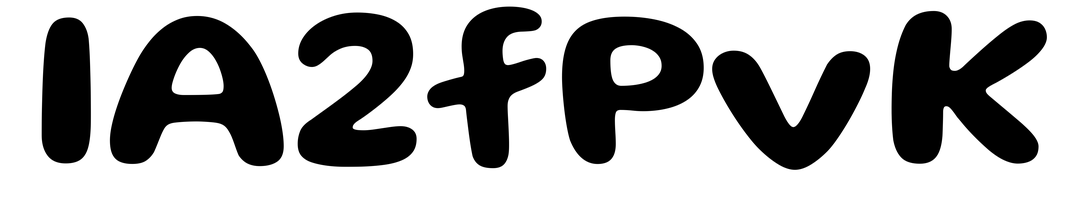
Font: Gluten_SemiBold